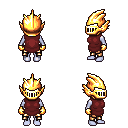
a pixel art fantasy rpg character, female body template, dark elf, purple skin, maroon tunic, gold greaves, brown short mohawk hairstyle, gold helm, gold gloves, four views (front, back, left, right), 2x2 character sprite sheet, small pixel art, hard edges, no anti-aliasing